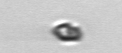
Label: Heterocapsa_rotundata